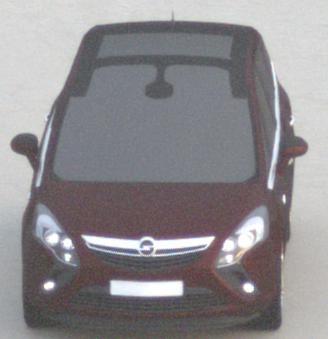
Make: Opel
Model: Zafira Tourer 1.8
Detailed model: Zafira (C) Tourer
Model produced from: 2012/01
Model produced until: 2015/06
Doors: 5
Color: red
Road condition: dry road
Daytime: sunrise or sunset
Contrast: low contrast